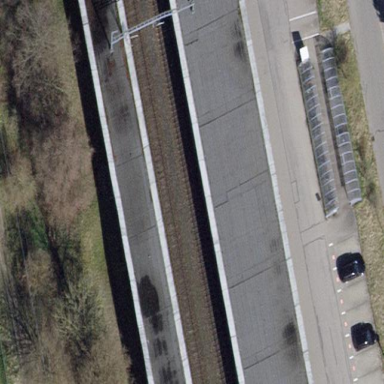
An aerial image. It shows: View of roof of building.